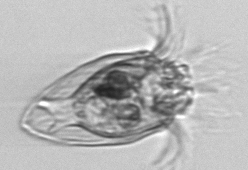
Label: Tintinnina